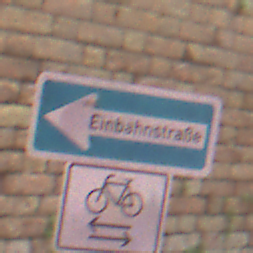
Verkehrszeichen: EinbahnstrasseLinksweisend
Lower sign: RichtungsangabeDurchPfeile9
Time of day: MorningAfternoon
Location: Outdoor (Urban)
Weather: Clear
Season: NotSpecified
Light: Natural